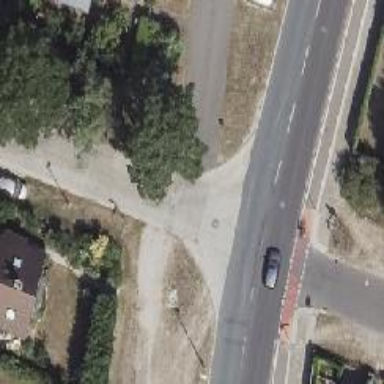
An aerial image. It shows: Road with "give way" sign.